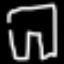
Label: pants